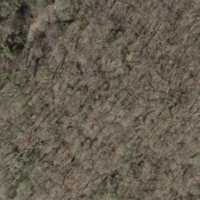
EUNIS habitat code: 41
Species observed at this site:
Cephalanthera longifolia